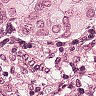
Metastatic tissue present: yes